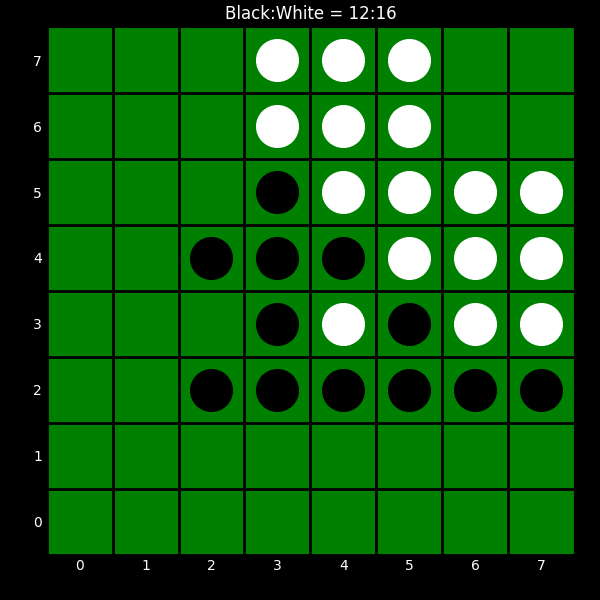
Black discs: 12
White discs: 16